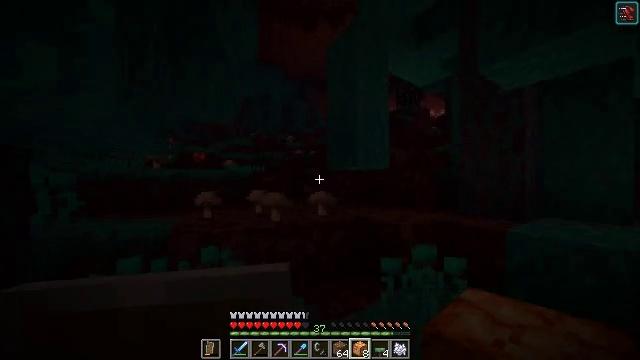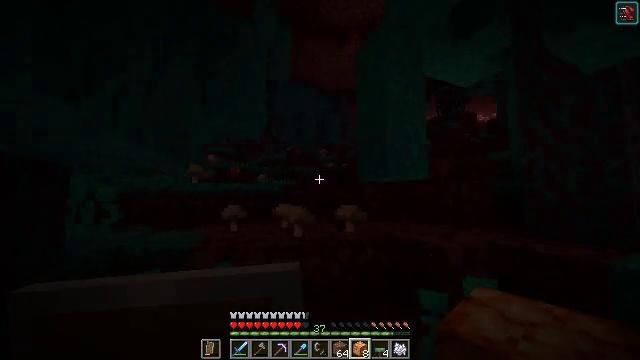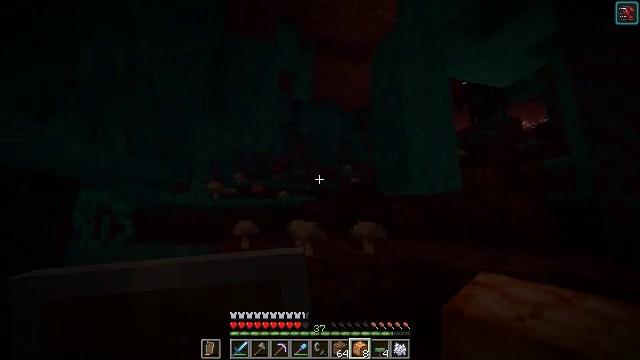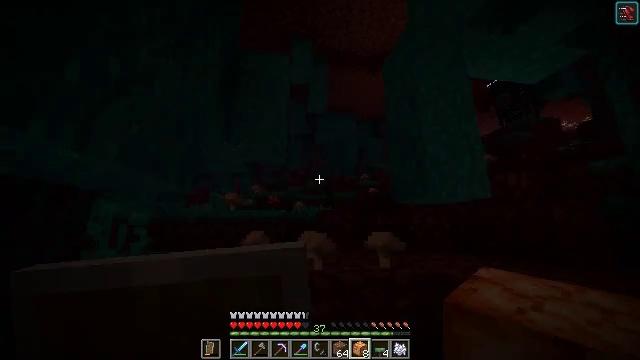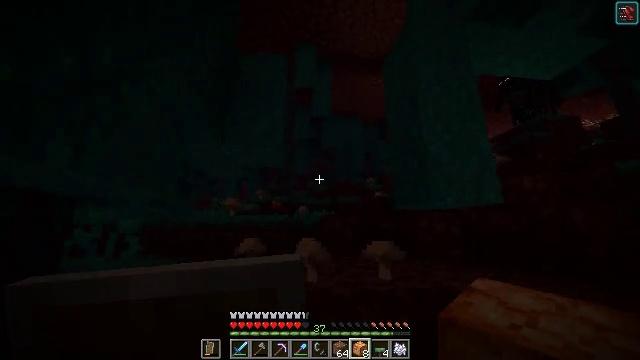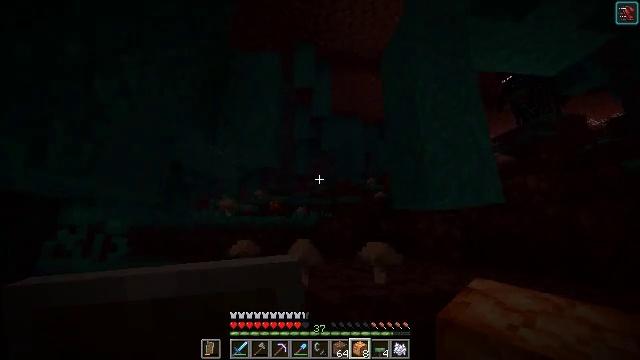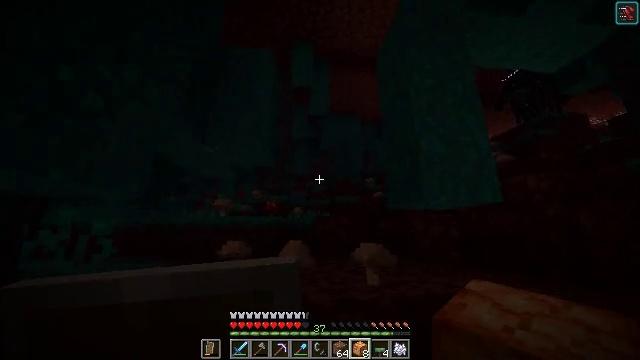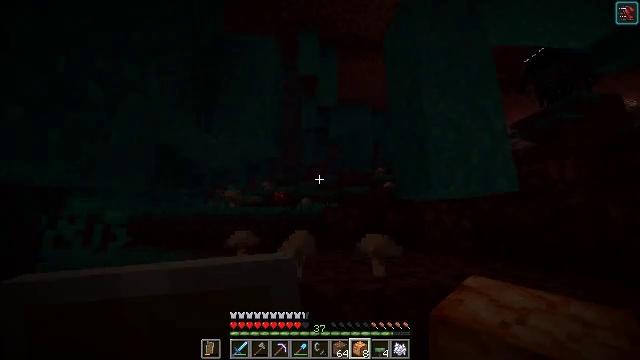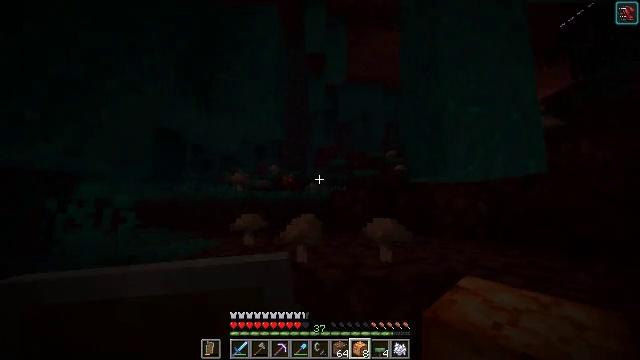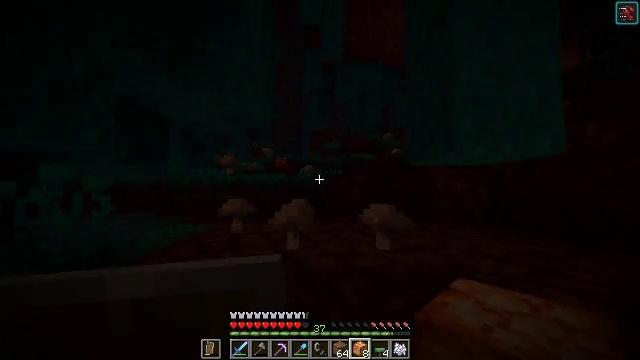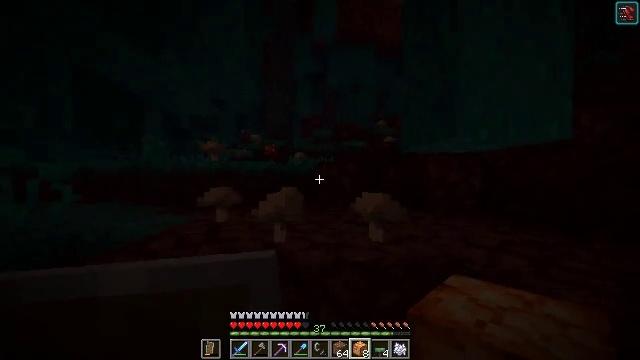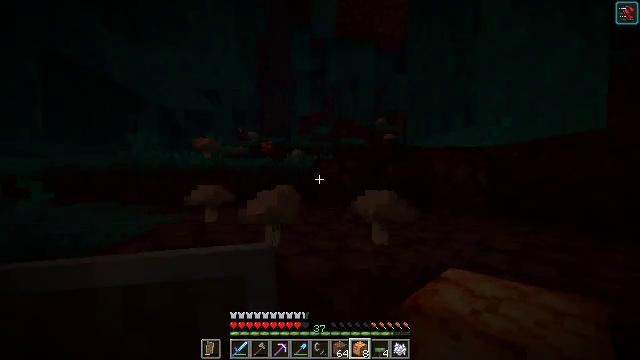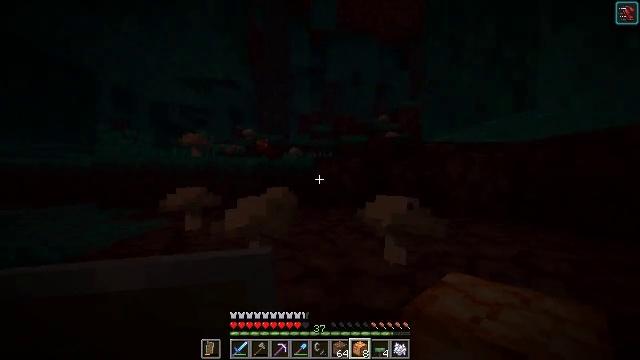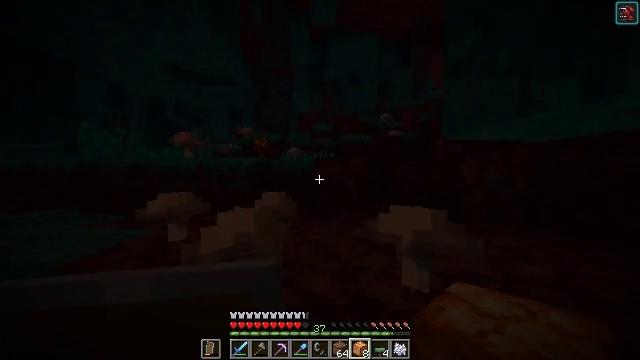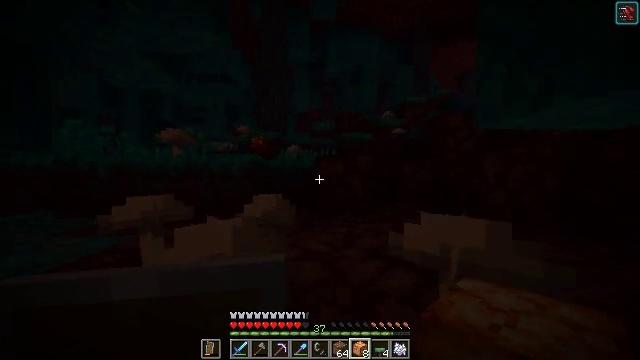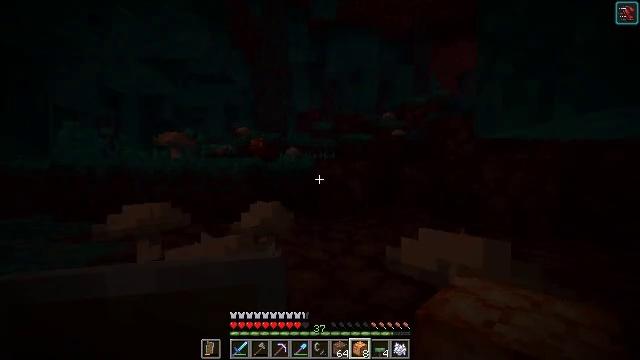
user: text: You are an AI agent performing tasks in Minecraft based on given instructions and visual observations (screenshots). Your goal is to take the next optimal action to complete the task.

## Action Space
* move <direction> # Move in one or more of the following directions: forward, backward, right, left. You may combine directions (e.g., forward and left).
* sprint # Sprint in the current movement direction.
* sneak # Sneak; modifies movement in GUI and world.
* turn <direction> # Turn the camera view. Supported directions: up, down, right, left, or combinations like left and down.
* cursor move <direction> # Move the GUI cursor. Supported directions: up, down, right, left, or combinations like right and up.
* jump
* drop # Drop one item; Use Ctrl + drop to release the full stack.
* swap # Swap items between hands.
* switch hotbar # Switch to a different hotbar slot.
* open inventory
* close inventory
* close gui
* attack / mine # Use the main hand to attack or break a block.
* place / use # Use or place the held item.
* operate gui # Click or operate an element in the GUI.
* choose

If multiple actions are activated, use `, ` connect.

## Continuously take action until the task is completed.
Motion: motion action
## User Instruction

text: Mine crimson fungus from the ground in the Nether.
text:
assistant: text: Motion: move forward and move right, turn left and up
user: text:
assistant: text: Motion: move forward and move right, turn left and up
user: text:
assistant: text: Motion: move forward and move right, turn left and up
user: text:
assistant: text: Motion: move forward and move right, turn left and up
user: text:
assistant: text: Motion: no_op
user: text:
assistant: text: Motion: no_op
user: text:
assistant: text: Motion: turn left and down
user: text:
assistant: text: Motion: move forward, turn left and down
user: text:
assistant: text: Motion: move forward, turn right and down
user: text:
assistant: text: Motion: move forward, turn right and down
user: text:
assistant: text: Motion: move forward
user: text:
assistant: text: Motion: move forward
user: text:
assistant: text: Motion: move forward
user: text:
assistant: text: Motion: move forward
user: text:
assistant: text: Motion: move forward, jump
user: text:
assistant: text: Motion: move forward, turn left, jump
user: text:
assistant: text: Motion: move forward, turn left and down, jump
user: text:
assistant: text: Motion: move forward, turn left, jump
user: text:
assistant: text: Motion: move forward, turn left
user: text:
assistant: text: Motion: move forward, turn left
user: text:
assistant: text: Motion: move forward, turn left
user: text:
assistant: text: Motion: move forward, turn left
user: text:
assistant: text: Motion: move forward
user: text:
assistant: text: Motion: move forward
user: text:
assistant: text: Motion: move forward, turn left
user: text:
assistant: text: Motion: move forward, turn left
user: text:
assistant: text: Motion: move forward, turn left and down
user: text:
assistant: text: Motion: move forward
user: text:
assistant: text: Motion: move forward, turn left
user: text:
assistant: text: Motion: move forward